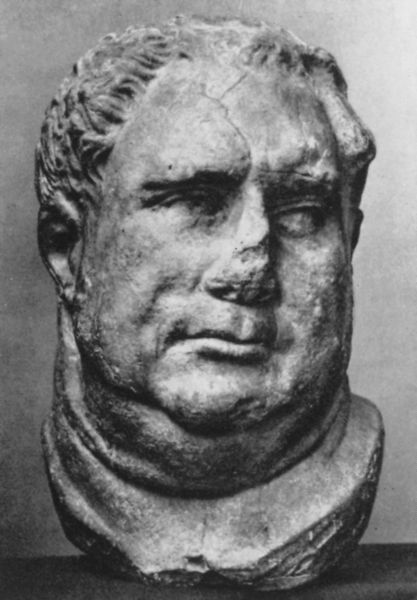
Titel: Vitelius
Institution: München, Privatbesitz
Schlagwörter: kopf, mann, haar, marmor, mund, nase, ohr, stirn, blick, augen, gesicht, stein, hals, haare, augenbrauen, frontal, kinn, lippen, locken, ohren, skulptur, backen, dick, büste, plastik, doppelkinn, leid, beleibt, gemeißelt, riss, defekt, beschädigt, kopfstück, seitblick, frostein, dopelkinn